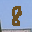
Label: 8